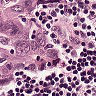
Metastatic tissue present: yes